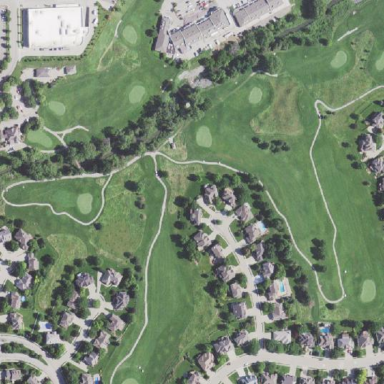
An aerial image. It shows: Golf course.